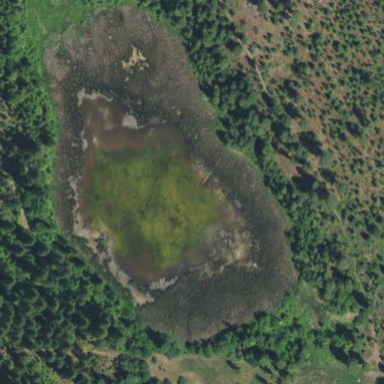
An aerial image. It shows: Lake with natural water.